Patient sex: M
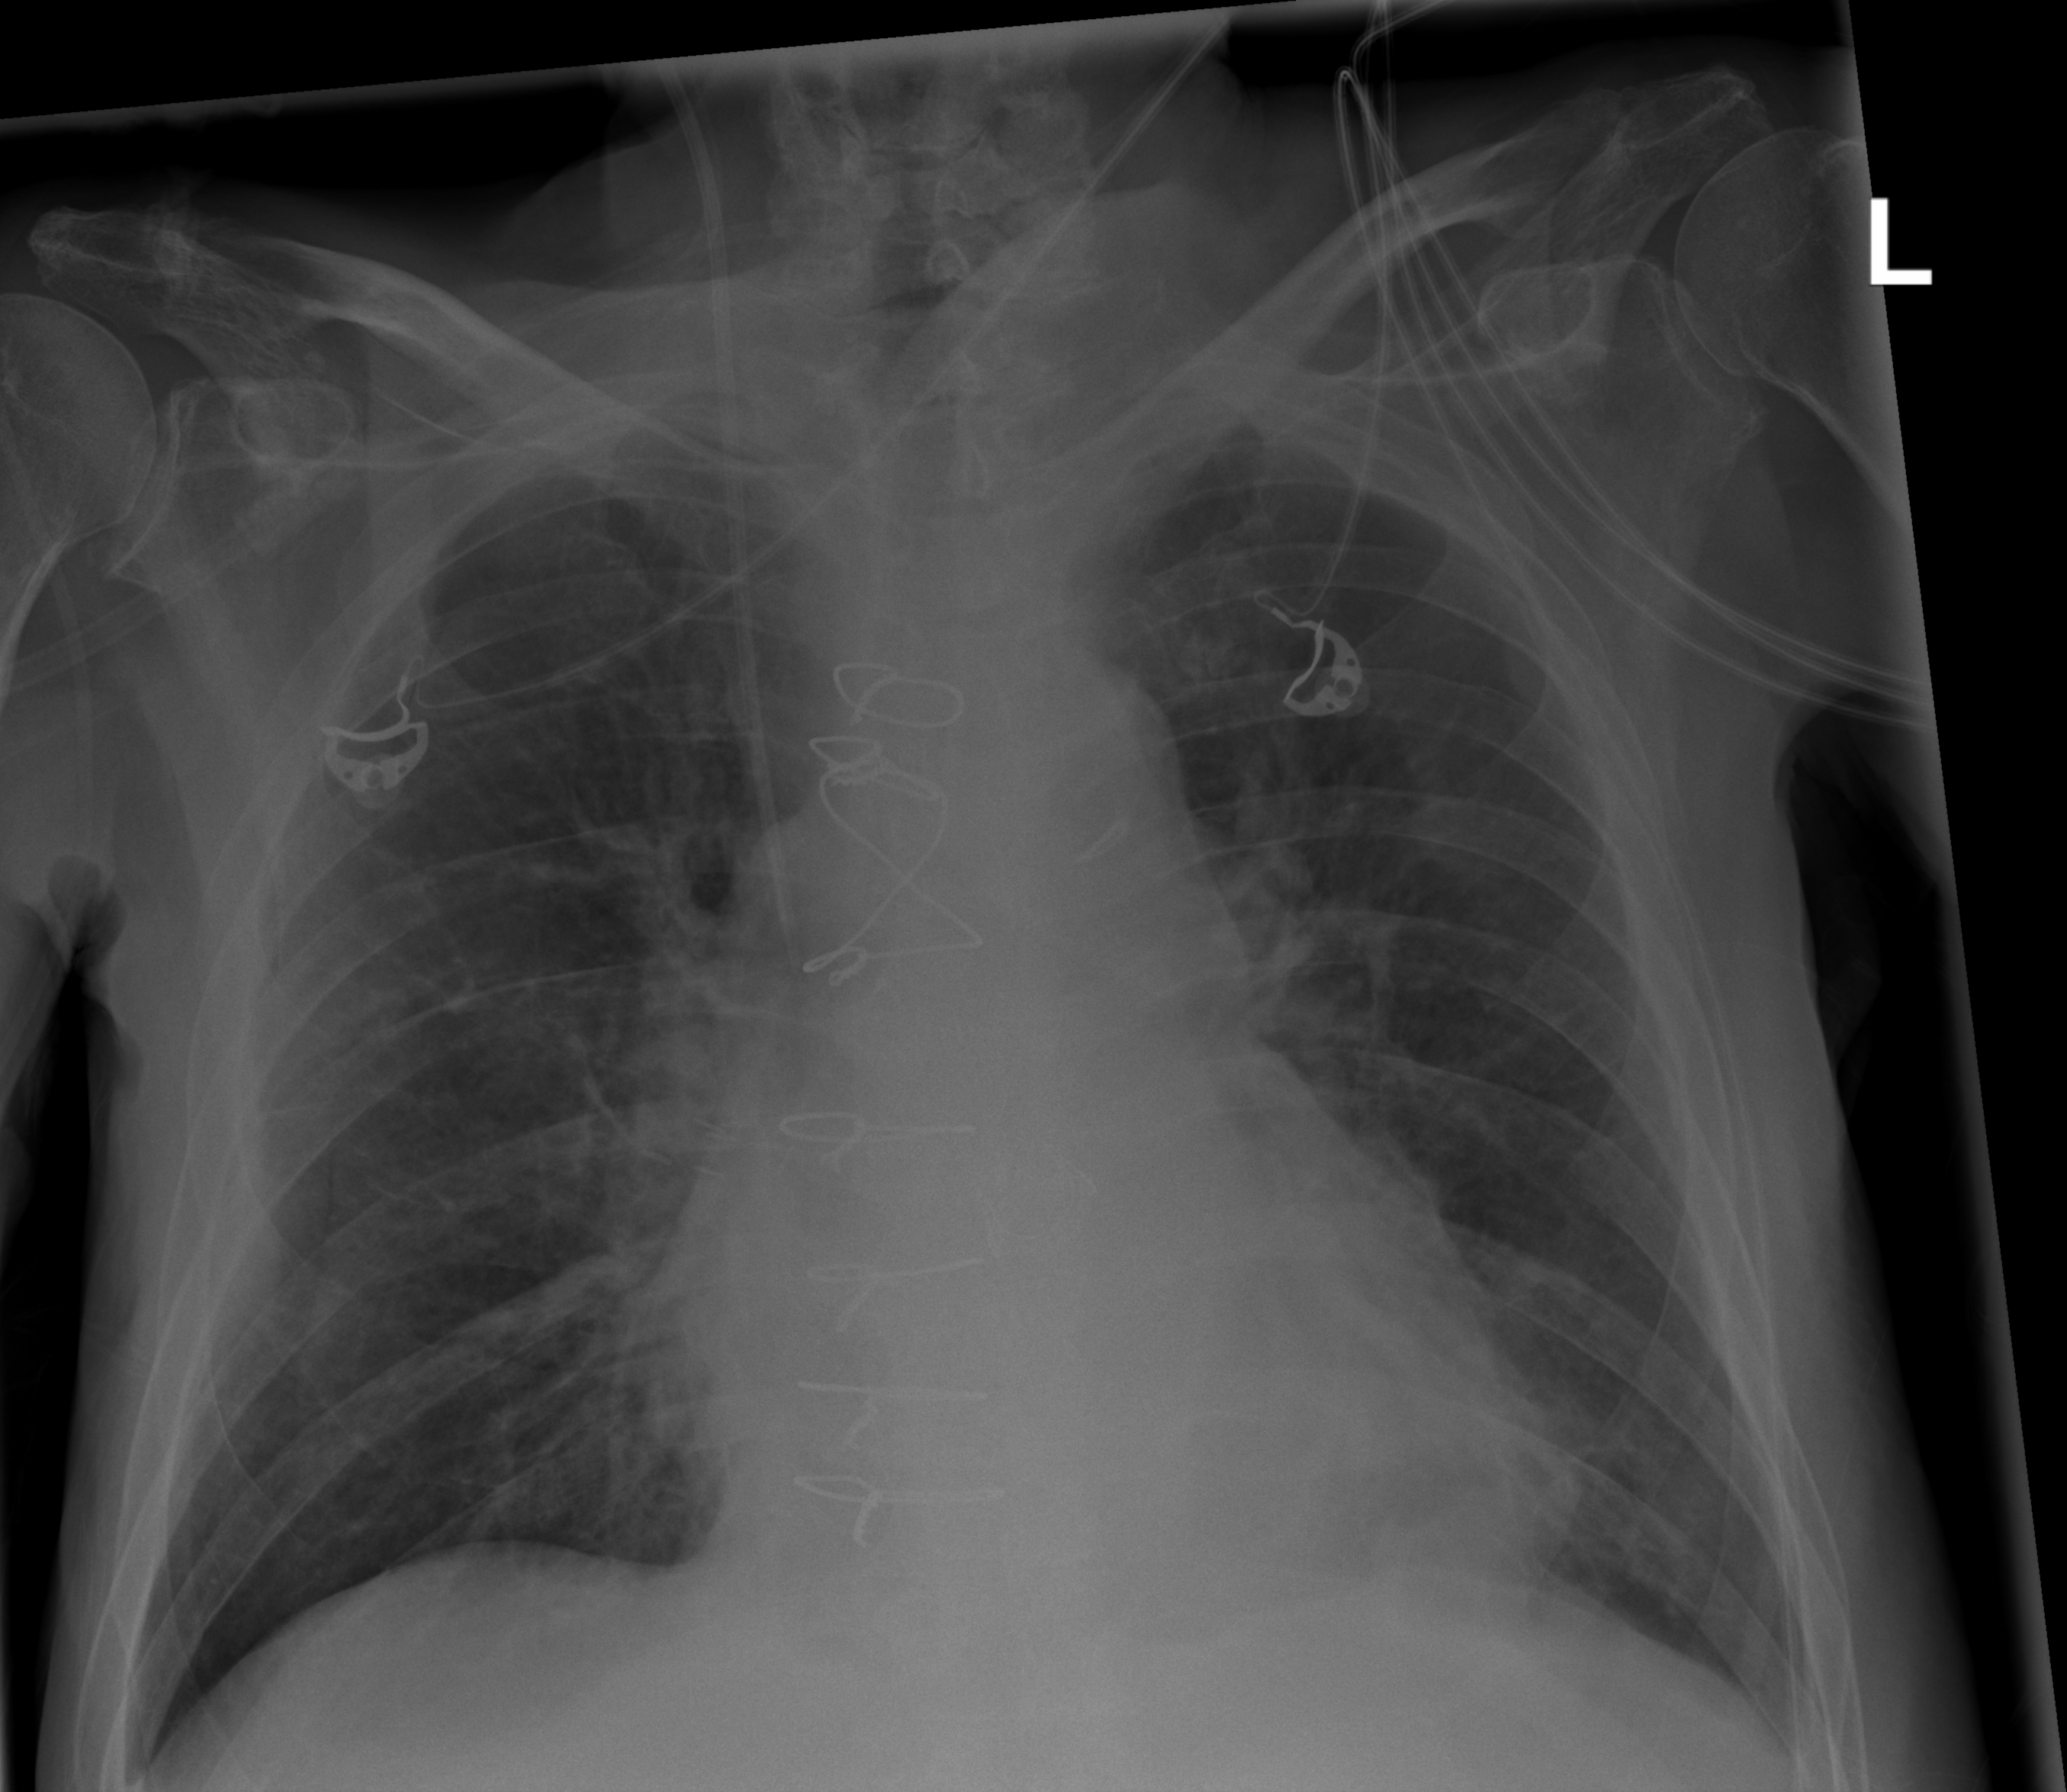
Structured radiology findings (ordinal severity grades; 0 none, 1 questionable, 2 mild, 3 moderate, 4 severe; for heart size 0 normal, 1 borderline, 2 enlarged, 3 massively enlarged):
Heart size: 2
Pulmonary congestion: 2
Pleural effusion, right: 0
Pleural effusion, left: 2
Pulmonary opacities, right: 0
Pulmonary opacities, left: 0
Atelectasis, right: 0
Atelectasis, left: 2